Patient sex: F
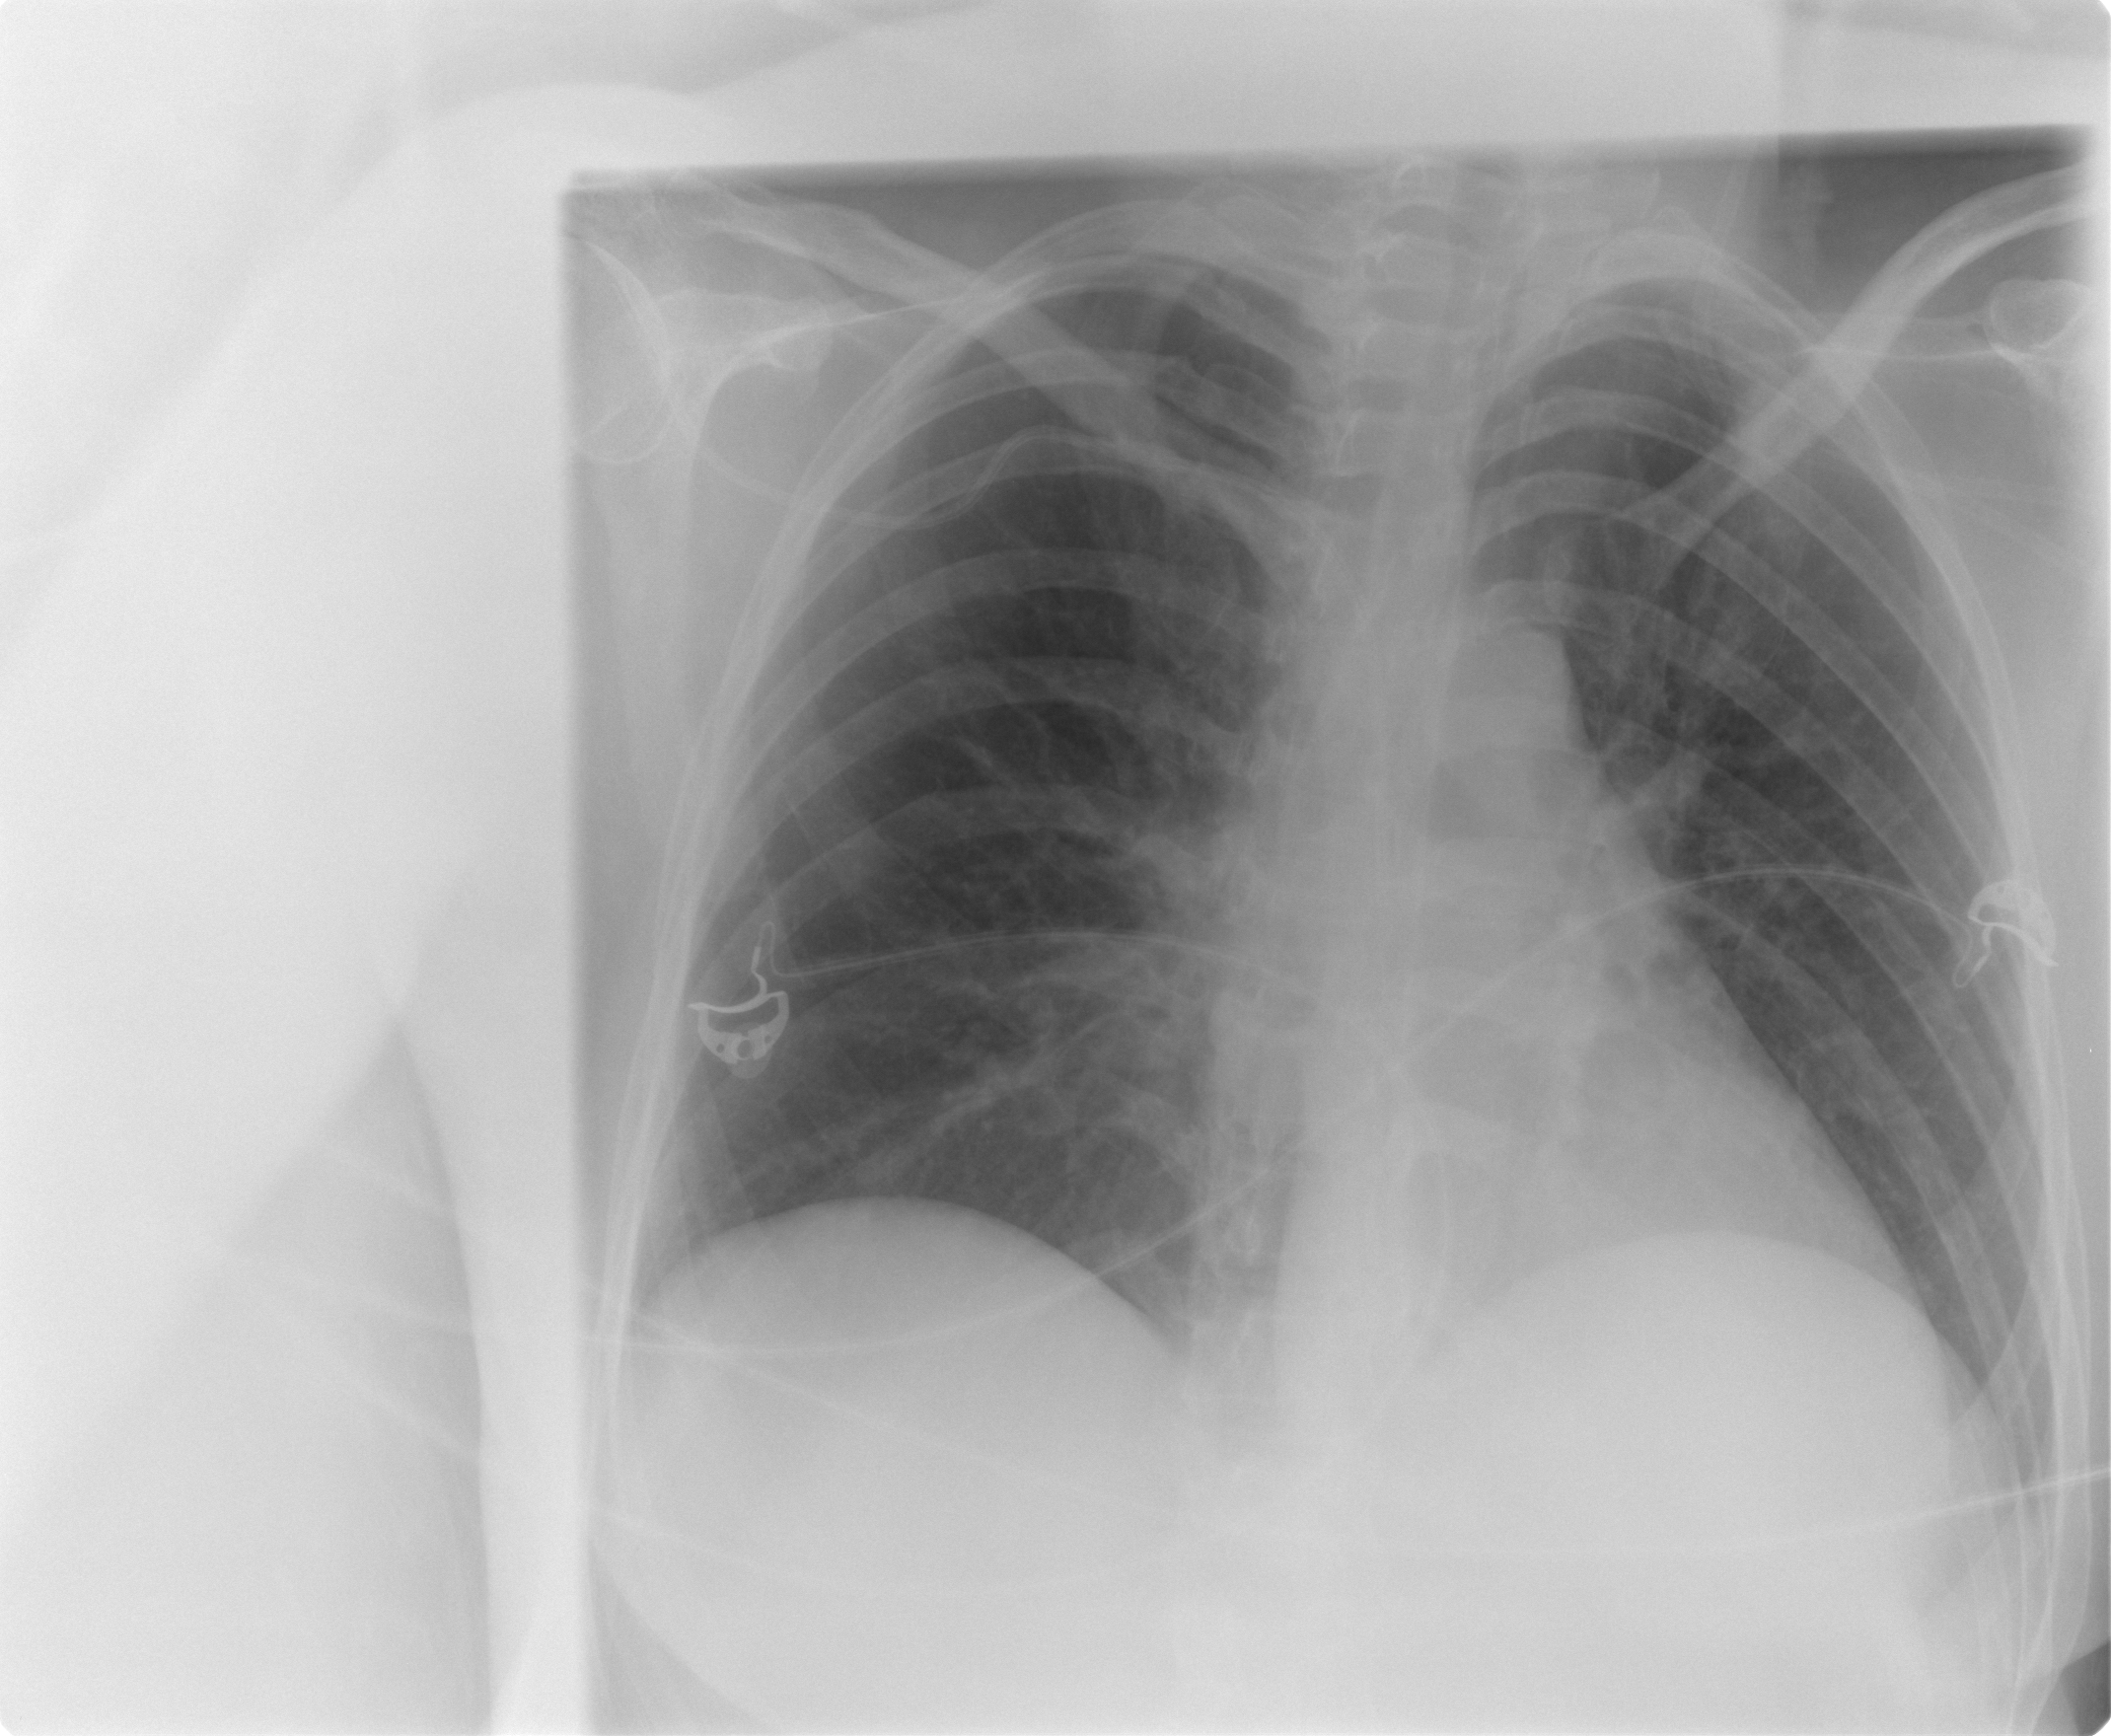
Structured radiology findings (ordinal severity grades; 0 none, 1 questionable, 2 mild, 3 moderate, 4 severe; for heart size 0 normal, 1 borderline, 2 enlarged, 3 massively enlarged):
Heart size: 0
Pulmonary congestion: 1
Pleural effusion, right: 0
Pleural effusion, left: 0
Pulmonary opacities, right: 0
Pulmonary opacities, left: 0
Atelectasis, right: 1
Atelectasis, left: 0